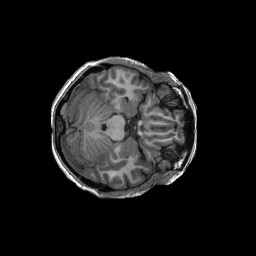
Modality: T1w
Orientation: axial
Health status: ill
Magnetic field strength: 3 T